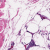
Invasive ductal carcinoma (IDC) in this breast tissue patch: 0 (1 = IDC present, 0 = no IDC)